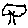
Label: tree